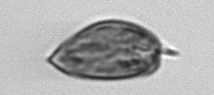
Label: Prorocentrum_micans